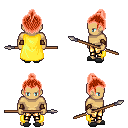
a pixel art fantasy rpg character, male body template, human, tanned skin, yellow cape, gold greaves, red short topknot hairstyle, leather bracers, gray slippers, spear, four views (front, back, left, right), 2x2 character sprite sheet, small pixel art, hard edges, no anti-aliasing